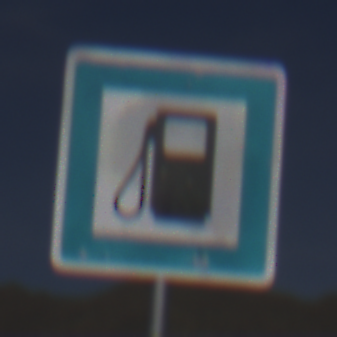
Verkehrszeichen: Tankstelle
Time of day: Midday
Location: Outdoor (Nature)
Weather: Clear
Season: NotSpecified
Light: Natural